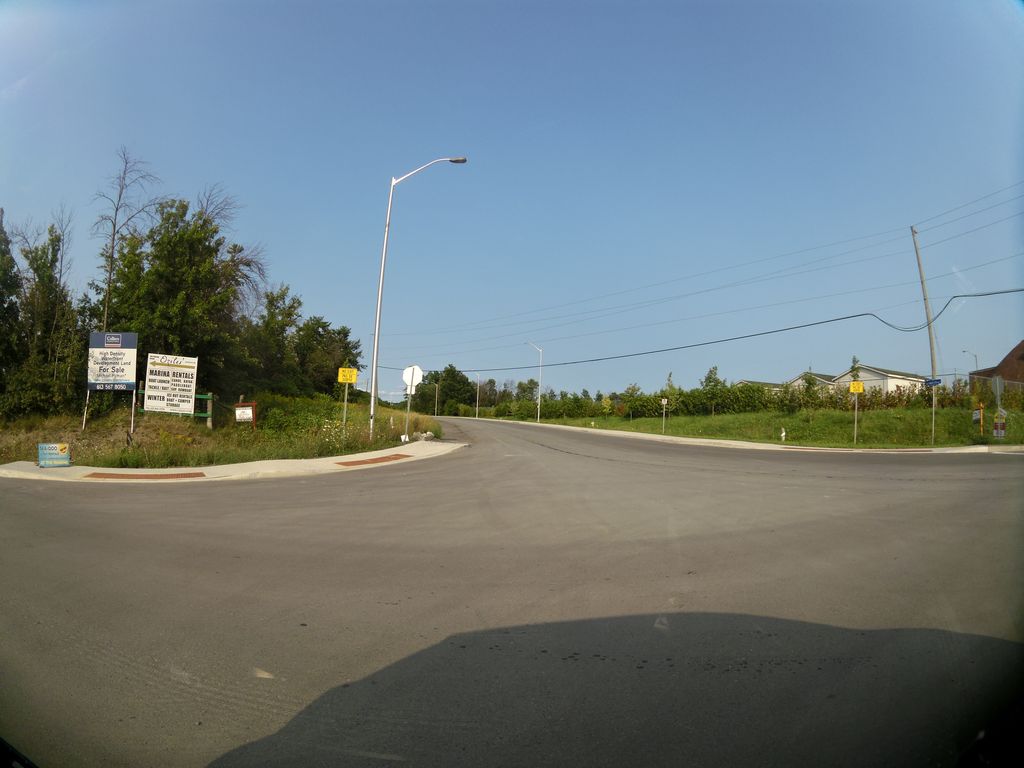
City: ottawa-gatineau